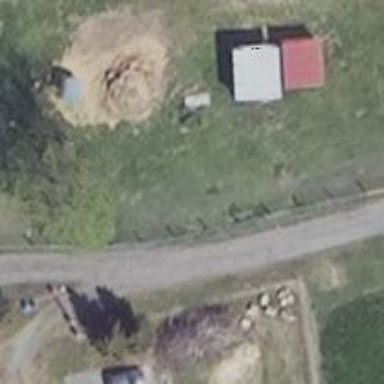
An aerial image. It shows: Driveway.